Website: home-depot
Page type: address-validator
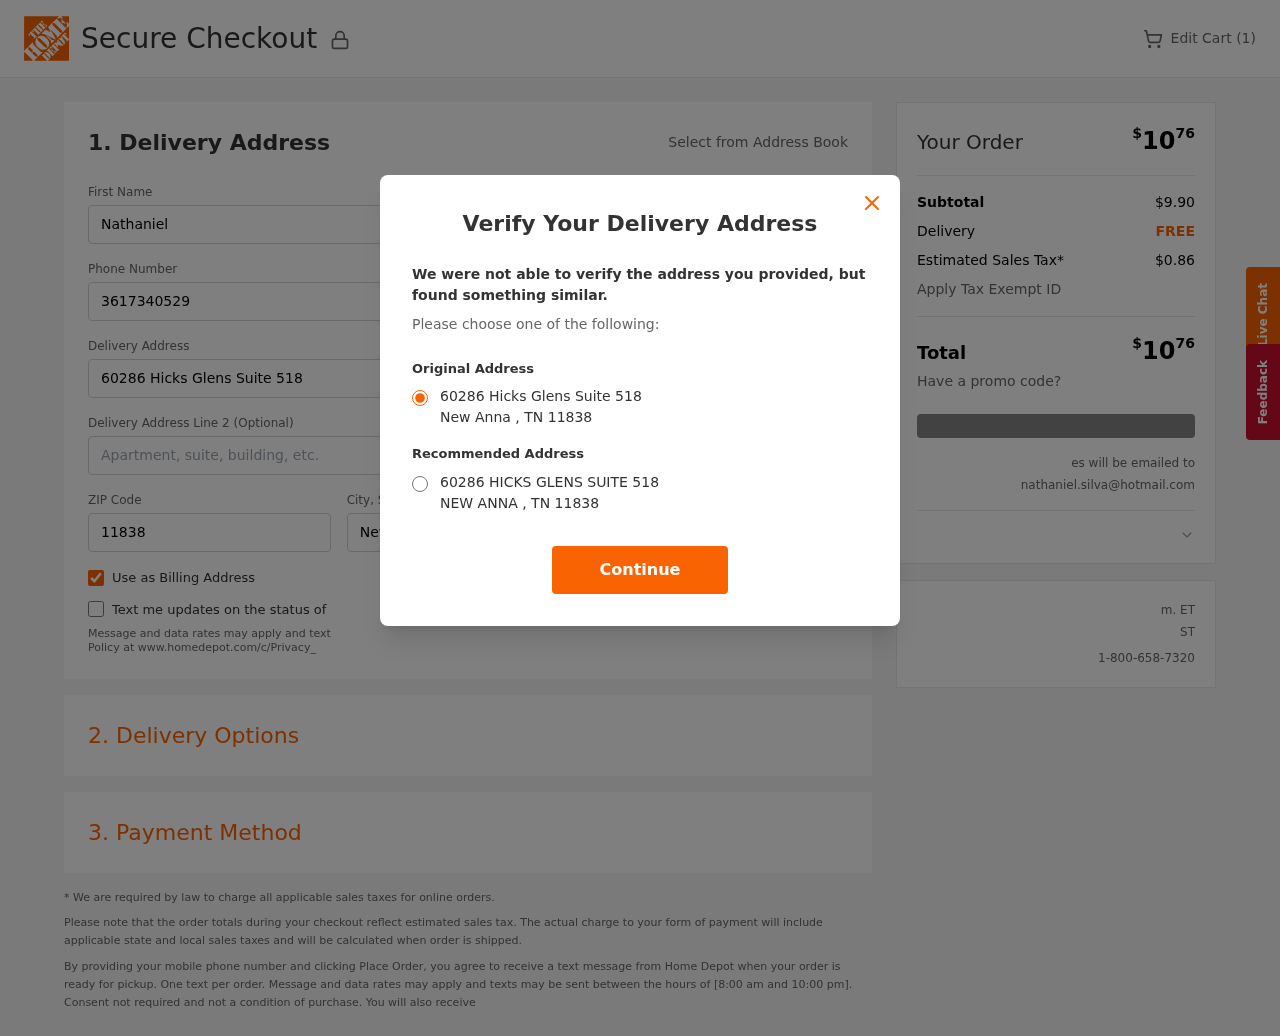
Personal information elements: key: PII_CITY
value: New Anna
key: PII_EMAIL
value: nathaniel.silva@hotmail.com
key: PII_POSTCODE
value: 11838
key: PII_STATE_ABBR
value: TN
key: PII_STREET
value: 60286 Hicks Glens Suite 518
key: PII_FIRSTNAME
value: Nathaniel
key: PII_LASTNAME
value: Silva
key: PII_PHONE
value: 3617340529
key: PII_CITY_STATE
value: New Anna, TN
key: PII_STREET_ALT
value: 60286 HICKS GLENS SUITE 518
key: PII_CITY_ALT
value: NEW ANNA
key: PII_POSTCODE_FULL
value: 11838
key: PII_POSTCODE_NUMERIC
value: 11838
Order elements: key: ORDER_NUM_ITEMS
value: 1
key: ORDER_TOTAL
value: $1076
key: ORDER_SUBTOTAL
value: $9.90
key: ORDER_SHIPPING_COST
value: FREE
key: ORDER_TAX
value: $0.86